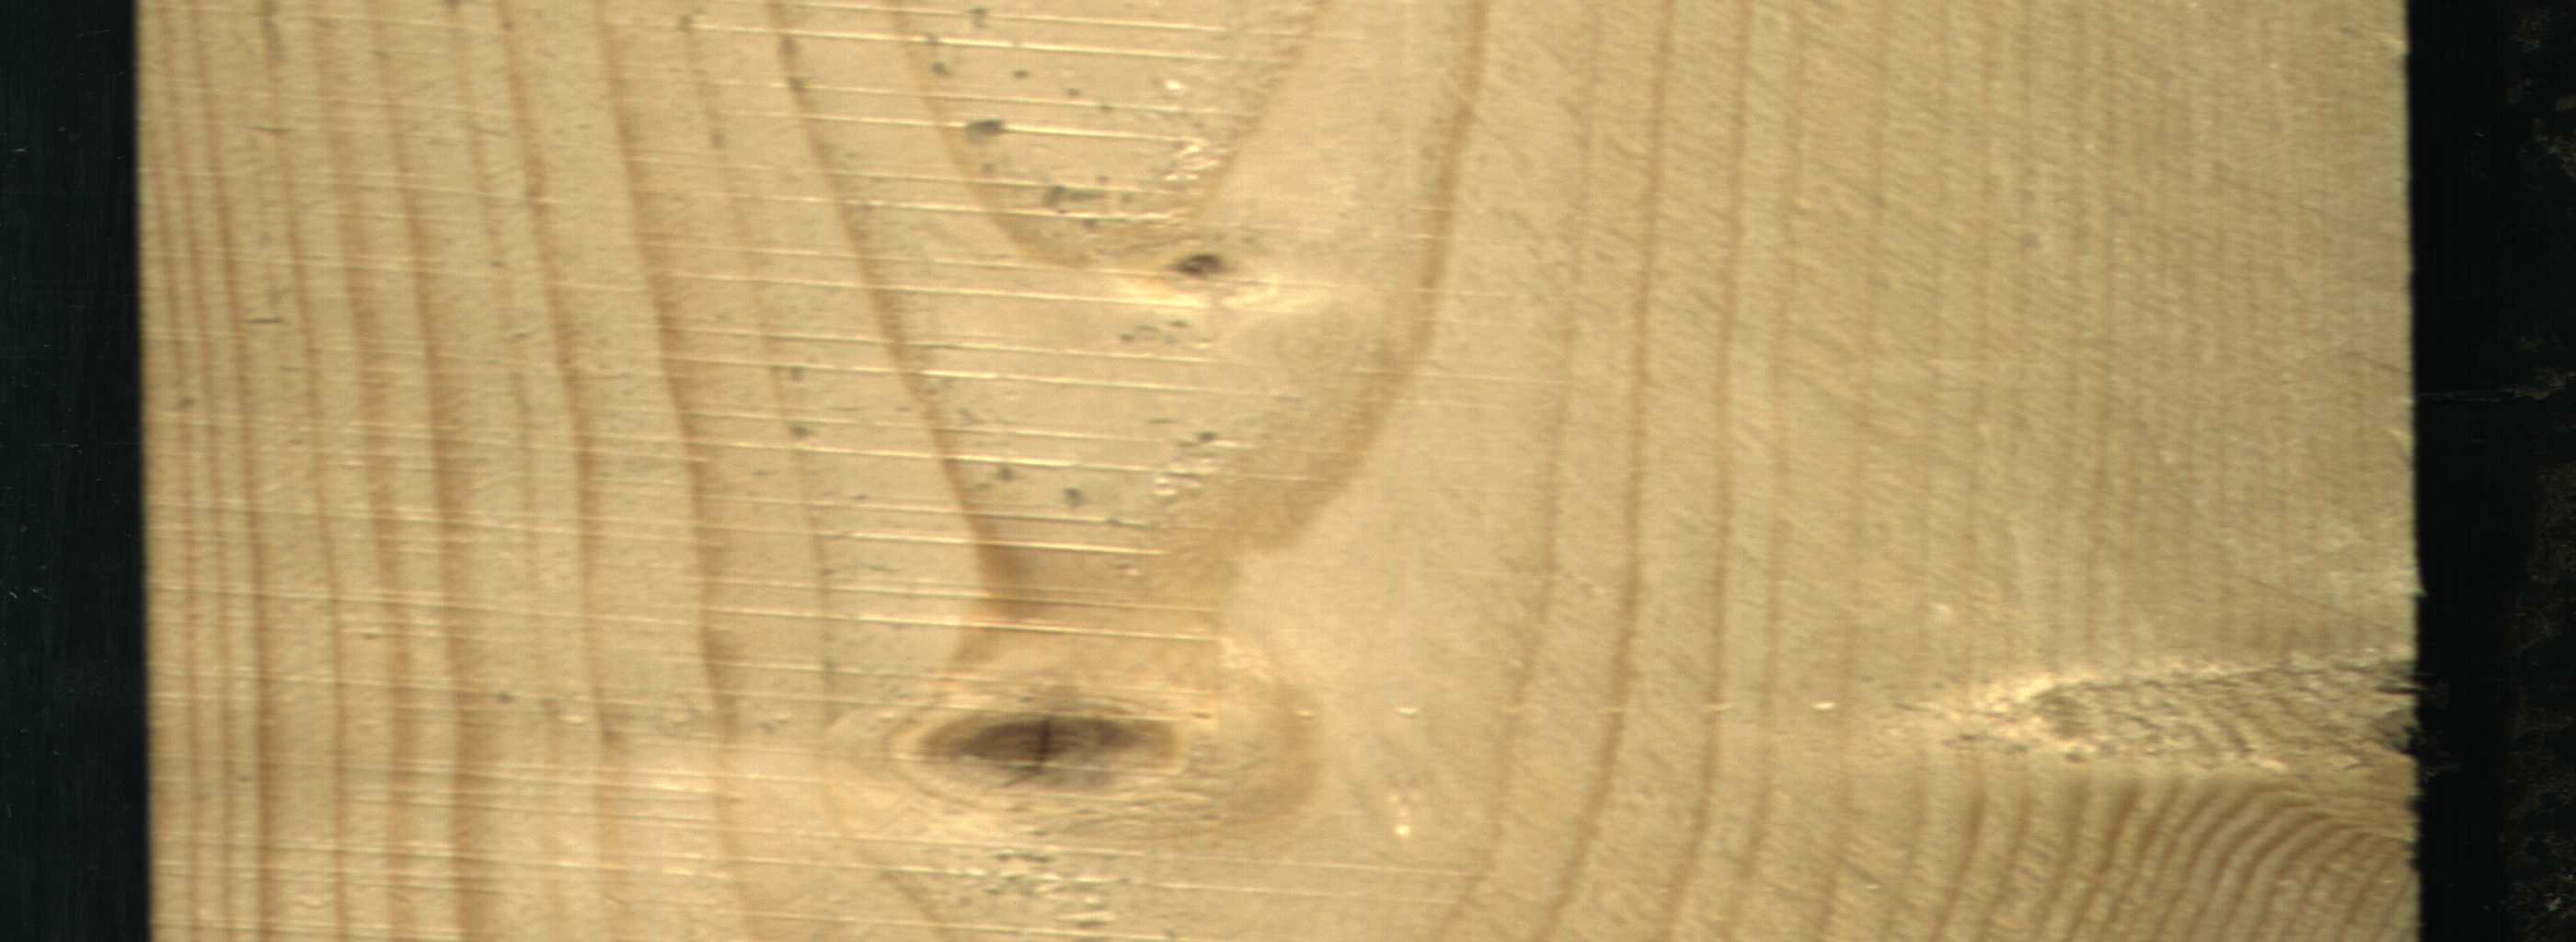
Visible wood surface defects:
Live_Knot
Live_Knot